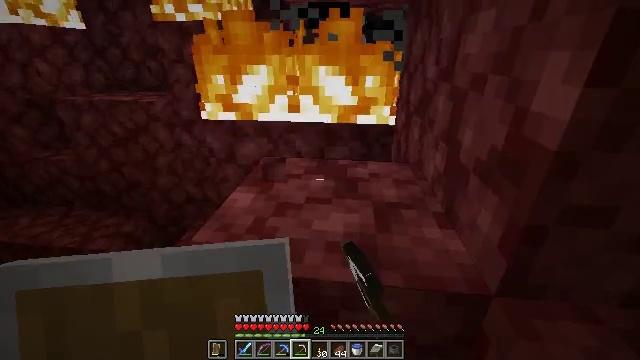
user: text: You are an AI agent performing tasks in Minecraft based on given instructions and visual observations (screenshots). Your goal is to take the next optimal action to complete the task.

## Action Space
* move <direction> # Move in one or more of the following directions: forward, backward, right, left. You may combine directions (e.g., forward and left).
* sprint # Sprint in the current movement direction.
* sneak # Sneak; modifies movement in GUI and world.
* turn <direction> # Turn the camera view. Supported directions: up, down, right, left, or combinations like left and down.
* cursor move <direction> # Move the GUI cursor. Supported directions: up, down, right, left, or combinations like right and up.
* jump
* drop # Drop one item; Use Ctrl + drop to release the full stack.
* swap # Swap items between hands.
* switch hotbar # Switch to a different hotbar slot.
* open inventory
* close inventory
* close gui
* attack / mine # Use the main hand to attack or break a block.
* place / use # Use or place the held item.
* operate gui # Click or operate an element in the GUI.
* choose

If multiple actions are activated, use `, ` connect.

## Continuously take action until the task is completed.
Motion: motion action
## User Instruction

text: Break the fire block.
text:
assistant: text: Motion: no_op